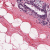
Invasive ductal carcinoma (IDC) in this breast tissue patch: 0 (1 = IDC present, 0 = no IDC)